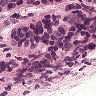
Metastatic tissue present: yes